Question: Creating a XulRunner application for Windows I found that if binding extends binding . And is being removed, then only destructor of is called, not followed by a call of 's destructor.
Is there something wrong with my code, or this is a XulRunner bug (I haven't find matching bug in bugzilla)?

Here is an example that I tested on XulRunner 23 and 35:
main.xul:
'''
<?xml version="1.0"?>
<?xml-stylesheet href="chrome://global/skin/" type="text/css"?>
<window id="main" title="My App" width="500" height="300" sizemode="normal"
xmlns="http://www.mozilla.org/keymaster/gatekeeper/there.is.only.xul"
xmlns:html="http://www.w3.org/1999/xhtml">
<script><![CDATA[
function print(aString) {
document.getElementById("log_msg").value += aString + "
";
}
function removeElementById(aId) {
document.getElementById(aId).remove();
};
function callF(aId) {
document.getElementById(aId).f();
}
]]></script>
<vbox flex="1">
<label onclick="removeElementById('A')">remove A</label>
<label onclick="removeElementById('B')">remove B</label>
<label onclick="callF('A')">Call A.f()</label>
<label onclick="callF('B')">Call B.f()</label>
<!--<binding-a id="A" style="-moz-binding: url('binding.xml#binding-a')"/>-->
<binding-b id="B" style="-moz-binding: url('binding.xml#binding-b')"/>
<textbox id="log_msg" label="Text" placeholder="placeholder" multiline="true" rows="6"/>
</vbox>
</window>
'''
binding.xml:
'''
<?xml version="1.0"?>
<bindings xmlns="http://www.mozilla.org/xbl"
xmlns:xul="http://www.mozilla.org/keymaster/gatekeeper/there.is.only.xul">
<binding id="binding-a">
<content>
<xul:label anonid="label" value="Binding A"/>
</content>
<implementation>
<constructor><![CDATA[
var label = document.getAnonymousElementByAttribute(this, "anonid", "label");
label.value = label.value + " A.constructor";
window.print("A.constructor");
]]></constructor>
<destructor><![CDATA[
window.print("A.destructor");
]]></destructor>
<method name="f">
<body><![CDATA[
window.print("A.f");
]]></body>
</method>
</implementation>
</binding>
<binding id="binding-b" extends="#binding-a">
<content>
<xul:label anonid="label" value="Binding B"/>
</content>
<implementation>
<constructor><![CDATA[
window.print("B.constructor");
]]></constructor>
<destructor><![CDATA[
window.print("B.destructor");
]]></destructor>
</implementation>
</binding>
</bindings>
'''
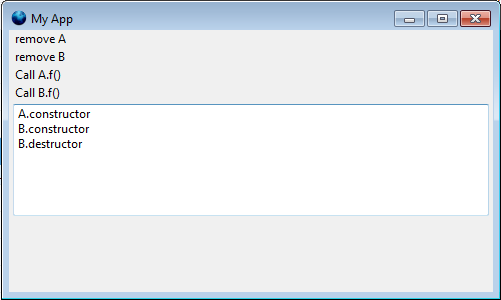
Answer: here is the solution for your problem:
bindings.xml:
'''
<?xml version="1.0"?>
<bindings xmlns="http://www.mozilla.org/xbl"
xmlns:xbl="http://www.mozilla.org/xbl"
xmlns:xul="http://www.mozilla.org/keymaster/gatekeeper/there.is.only.xul">
<binding id="binding-a">
<content>
<xul:label anonid="label" value="Binding A"/>
</content>
<implementation>
<constructor><![CDATA[
var label = document.getAnonymousElementByAttribute(this, "anonid", "label");
label.value = label.value + " A.constructor";
window.print("A.constructor");
]]></constructor>
<destructor><![CDATA[
this.destruct();
]]></destructor>
<method name="f">
<body><![CDATA[
window.print("A.f");
]]></body>
</method>
<method name="destruct">
<body><![CDATA[
window.print("A.destructor");
]]></body>
</method>
</implementation>
</binding>
<binding id="binding-b" extends="#binding-a">
<content>
<xul:label anonid="label" value="Binding B"/>
</content>
<implementation>
<constructor><![CDATA[
window.print("B.constructor");
]]></constructor>
<destructor><![CDATA[
this.destruct();
]]></destructor>
<method name="destruct">
<body><![CDATA[
this.__proto__.__proto__.destruct.call(this);
window.print("B.destructor");
]]></body>
</method>
</implementation>
</binding>
</bindings>
'''
bindings.css:
'''
@namespace url("http://www.mozilla.org/keymaster/gatekeeper/there.is.only.xul");
binding-a { -moz-binding: url("bindings.xml#binding-a"); }
binding-b { -moz-binding: url("bindings.xml#binding-b"); }
'''
main.xul:
'''
<?xml version="1.0"?>
<?xml-stylesheet href="chrome://global/skin/" type="text/css"?>
<?xml-stylesheet href="bindings.css" type="text/css"?>
<window id="main" title="My App" width="500" height="300" sizemode="normal"
xmlns="http://www.mozilla.org/keymaster/gatekeeper/there.is.only.xul"
xmlns:html="http://www.w3.org/1999/xhtml">
<script><![CDATA[
function print(aString) {
document.getElementById("log_msg").value += aString + "
";
}
function removeElementById(aId) {
document.getElementById(aId).remove();
};
function callF(aId) {
document.getElementById(aId).f();
}
]]></script>
<vbox flex="1">
<label onclick="removeElementById('A')">remove A</label>
<label onclick="removeElementById('B')">remove B</label>
<label onclick="callF('A')">Call A.f()</label>
<label onclick="callF('B')">Call B.f()</label>
<binding-a id="A"/>
<binding-b id="B"/>
<textbox id="log_msg" label="Text" placeholder="placeholder" multiline="true" rows="6"/>
</vbox>
</window>
'''
I know that it is a hack in fact but it works.